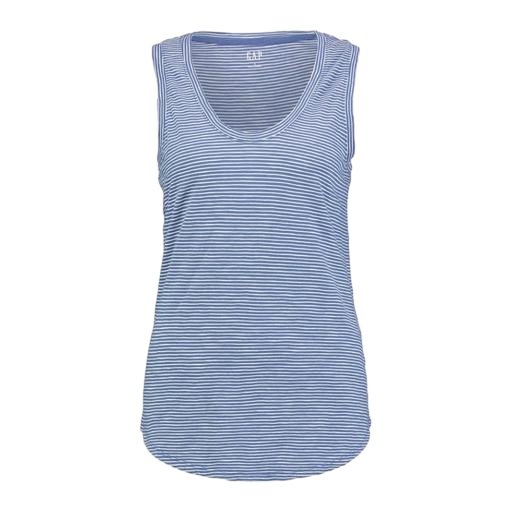
blue women's slub jersey tank, blue and white tank top, blue striped tank top, white background